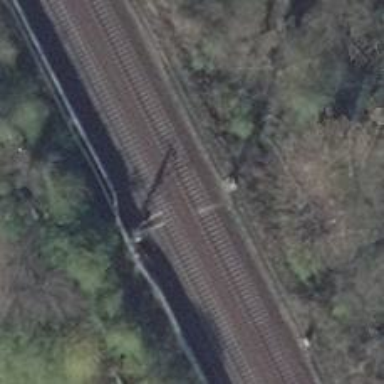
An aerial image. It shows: Milestone along the railway track with catenary mast.